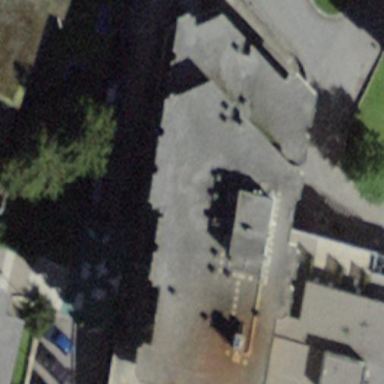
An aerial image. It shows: Hotel building.